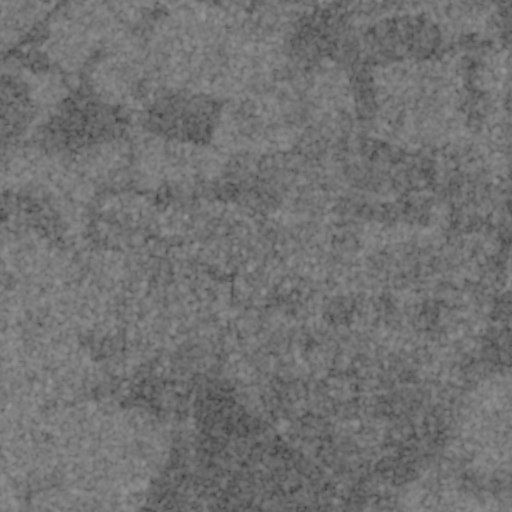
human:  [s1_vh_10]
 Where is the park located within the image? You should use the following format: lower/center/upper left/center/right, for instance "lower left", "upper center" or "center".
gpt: The park is located in the upper right of the image.
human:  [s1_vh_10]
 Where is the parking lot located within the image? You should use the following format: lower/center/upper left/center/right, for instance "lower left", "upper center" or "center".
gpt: The parking lot is located in the upper left of the image.
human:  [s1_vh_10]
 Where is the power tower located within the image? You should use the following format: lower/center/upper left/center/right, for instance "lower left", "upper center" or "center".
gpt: The power tower is located in the upper of the image.
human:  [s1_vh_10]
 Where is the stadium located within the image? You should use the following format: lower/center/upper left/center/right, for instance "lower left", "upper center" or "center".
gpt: The stadium is located in the center of the image.
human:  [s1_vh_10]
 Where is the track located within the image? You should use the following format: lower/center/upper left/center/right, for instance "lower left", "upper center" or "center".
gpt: The track is located in the center of the image.
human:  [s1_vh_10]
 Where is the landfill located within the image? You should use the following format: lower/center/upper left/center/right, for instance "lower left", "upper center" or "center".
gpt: There is no landfill in the image.

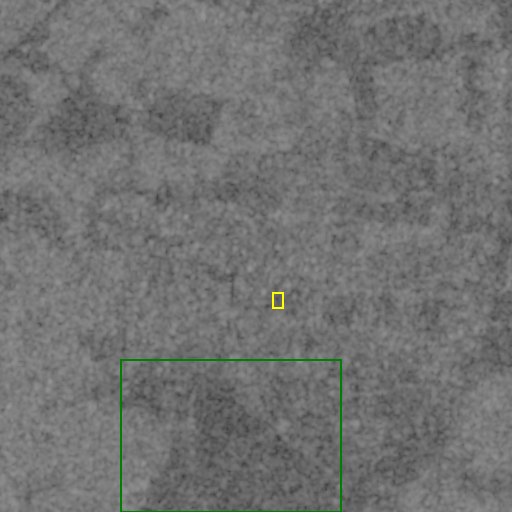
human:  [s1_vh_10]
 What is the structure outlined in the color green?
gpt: The structure outlined in green is a crop field.
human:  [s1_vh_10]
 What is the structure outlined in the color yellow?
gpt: The structure outlined in yellow is a stadium.
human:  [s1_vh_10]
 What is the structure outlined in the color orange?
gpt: There is no orange outline.